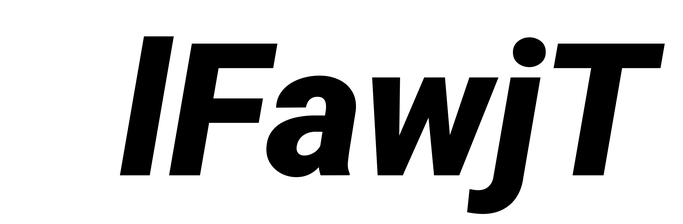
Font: Roboto-Italic_Black_Italic